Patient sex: F
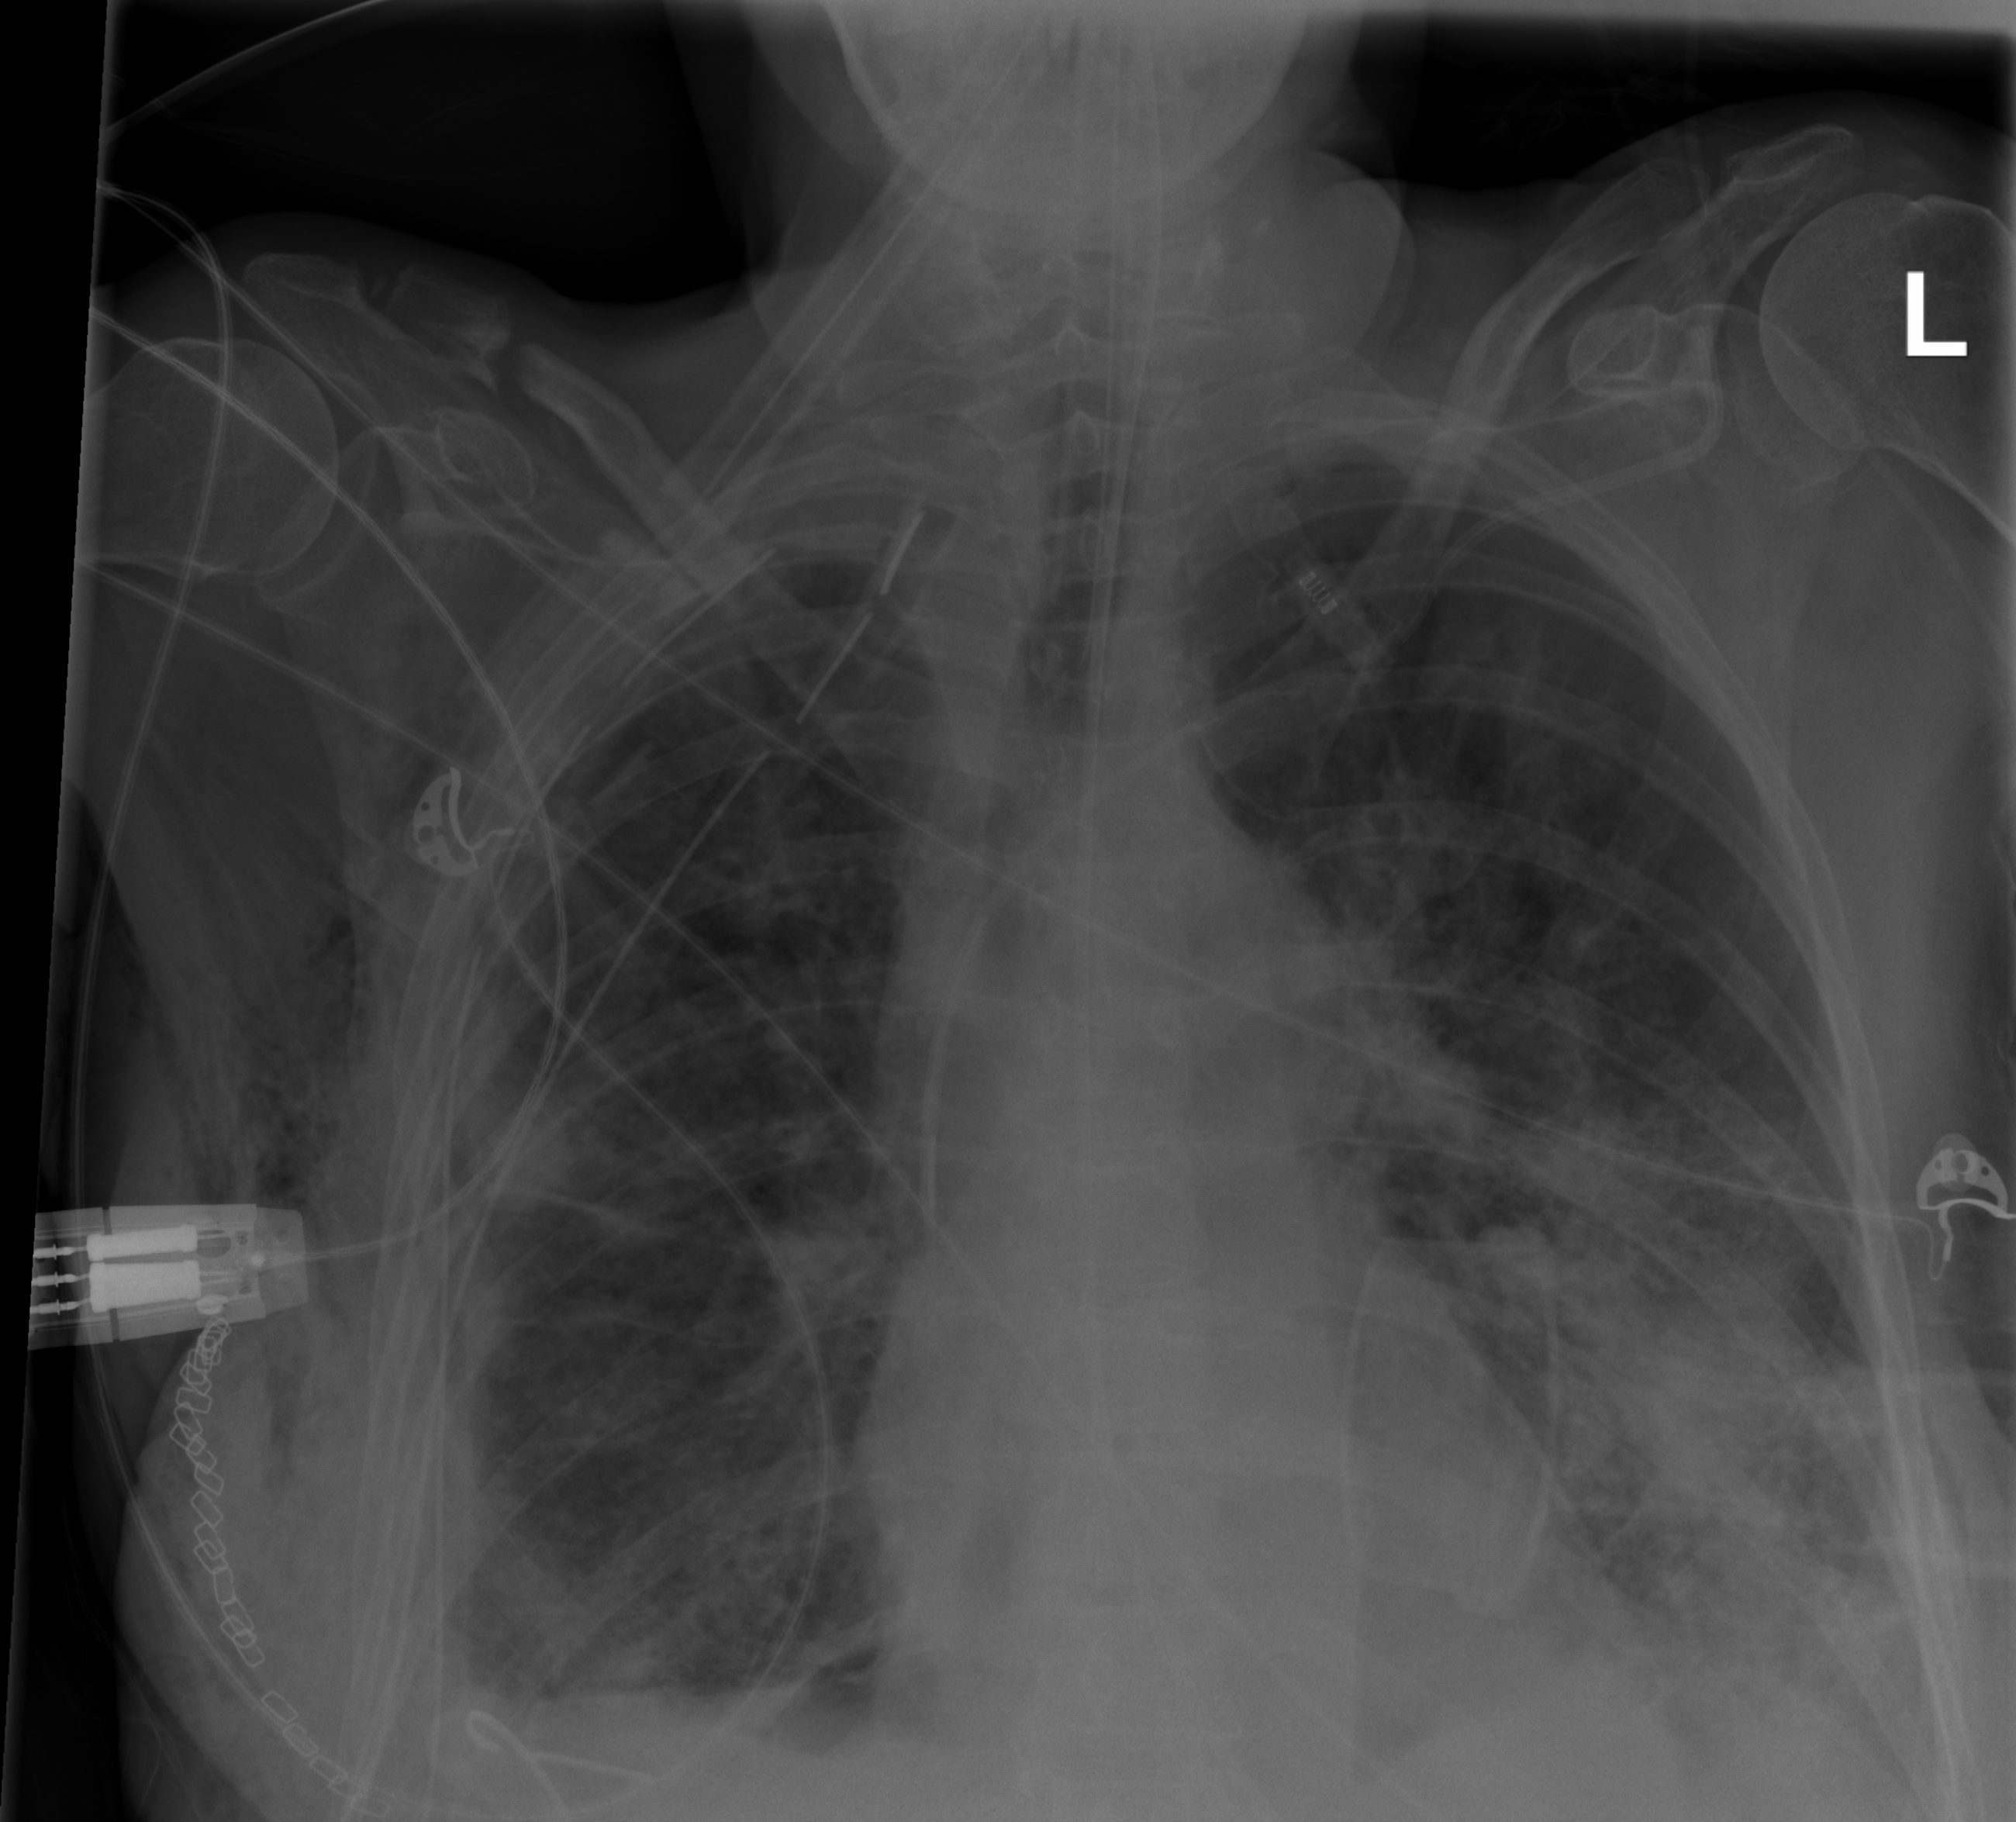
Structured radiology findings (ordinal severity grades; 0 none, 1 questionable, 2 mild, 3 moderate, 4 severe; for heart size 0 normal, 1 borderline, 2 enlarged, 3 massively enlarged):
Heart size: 0
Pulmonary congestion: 0
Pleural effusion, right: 2
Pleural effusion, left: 1
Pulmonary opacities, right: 2
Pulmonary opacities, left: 3
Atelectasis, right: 2
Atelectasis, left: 2